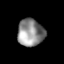
Tissue: lung
Cell type: Others
Senescence score: 0.237
Nuclear area (px): 702
Mean DAPI intensity: 141.503